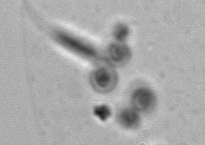
Label: Phaeocystis